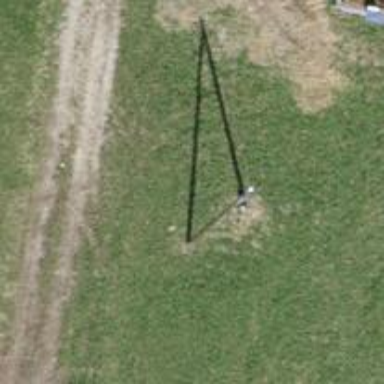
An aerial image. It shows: Power pole.